Field crop: tomato
Growth stage: 1
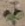
Species: solanum